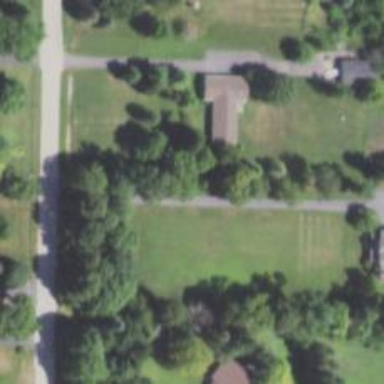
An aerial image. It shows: Driveway.